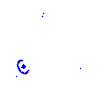
Particle: proton